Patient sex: F
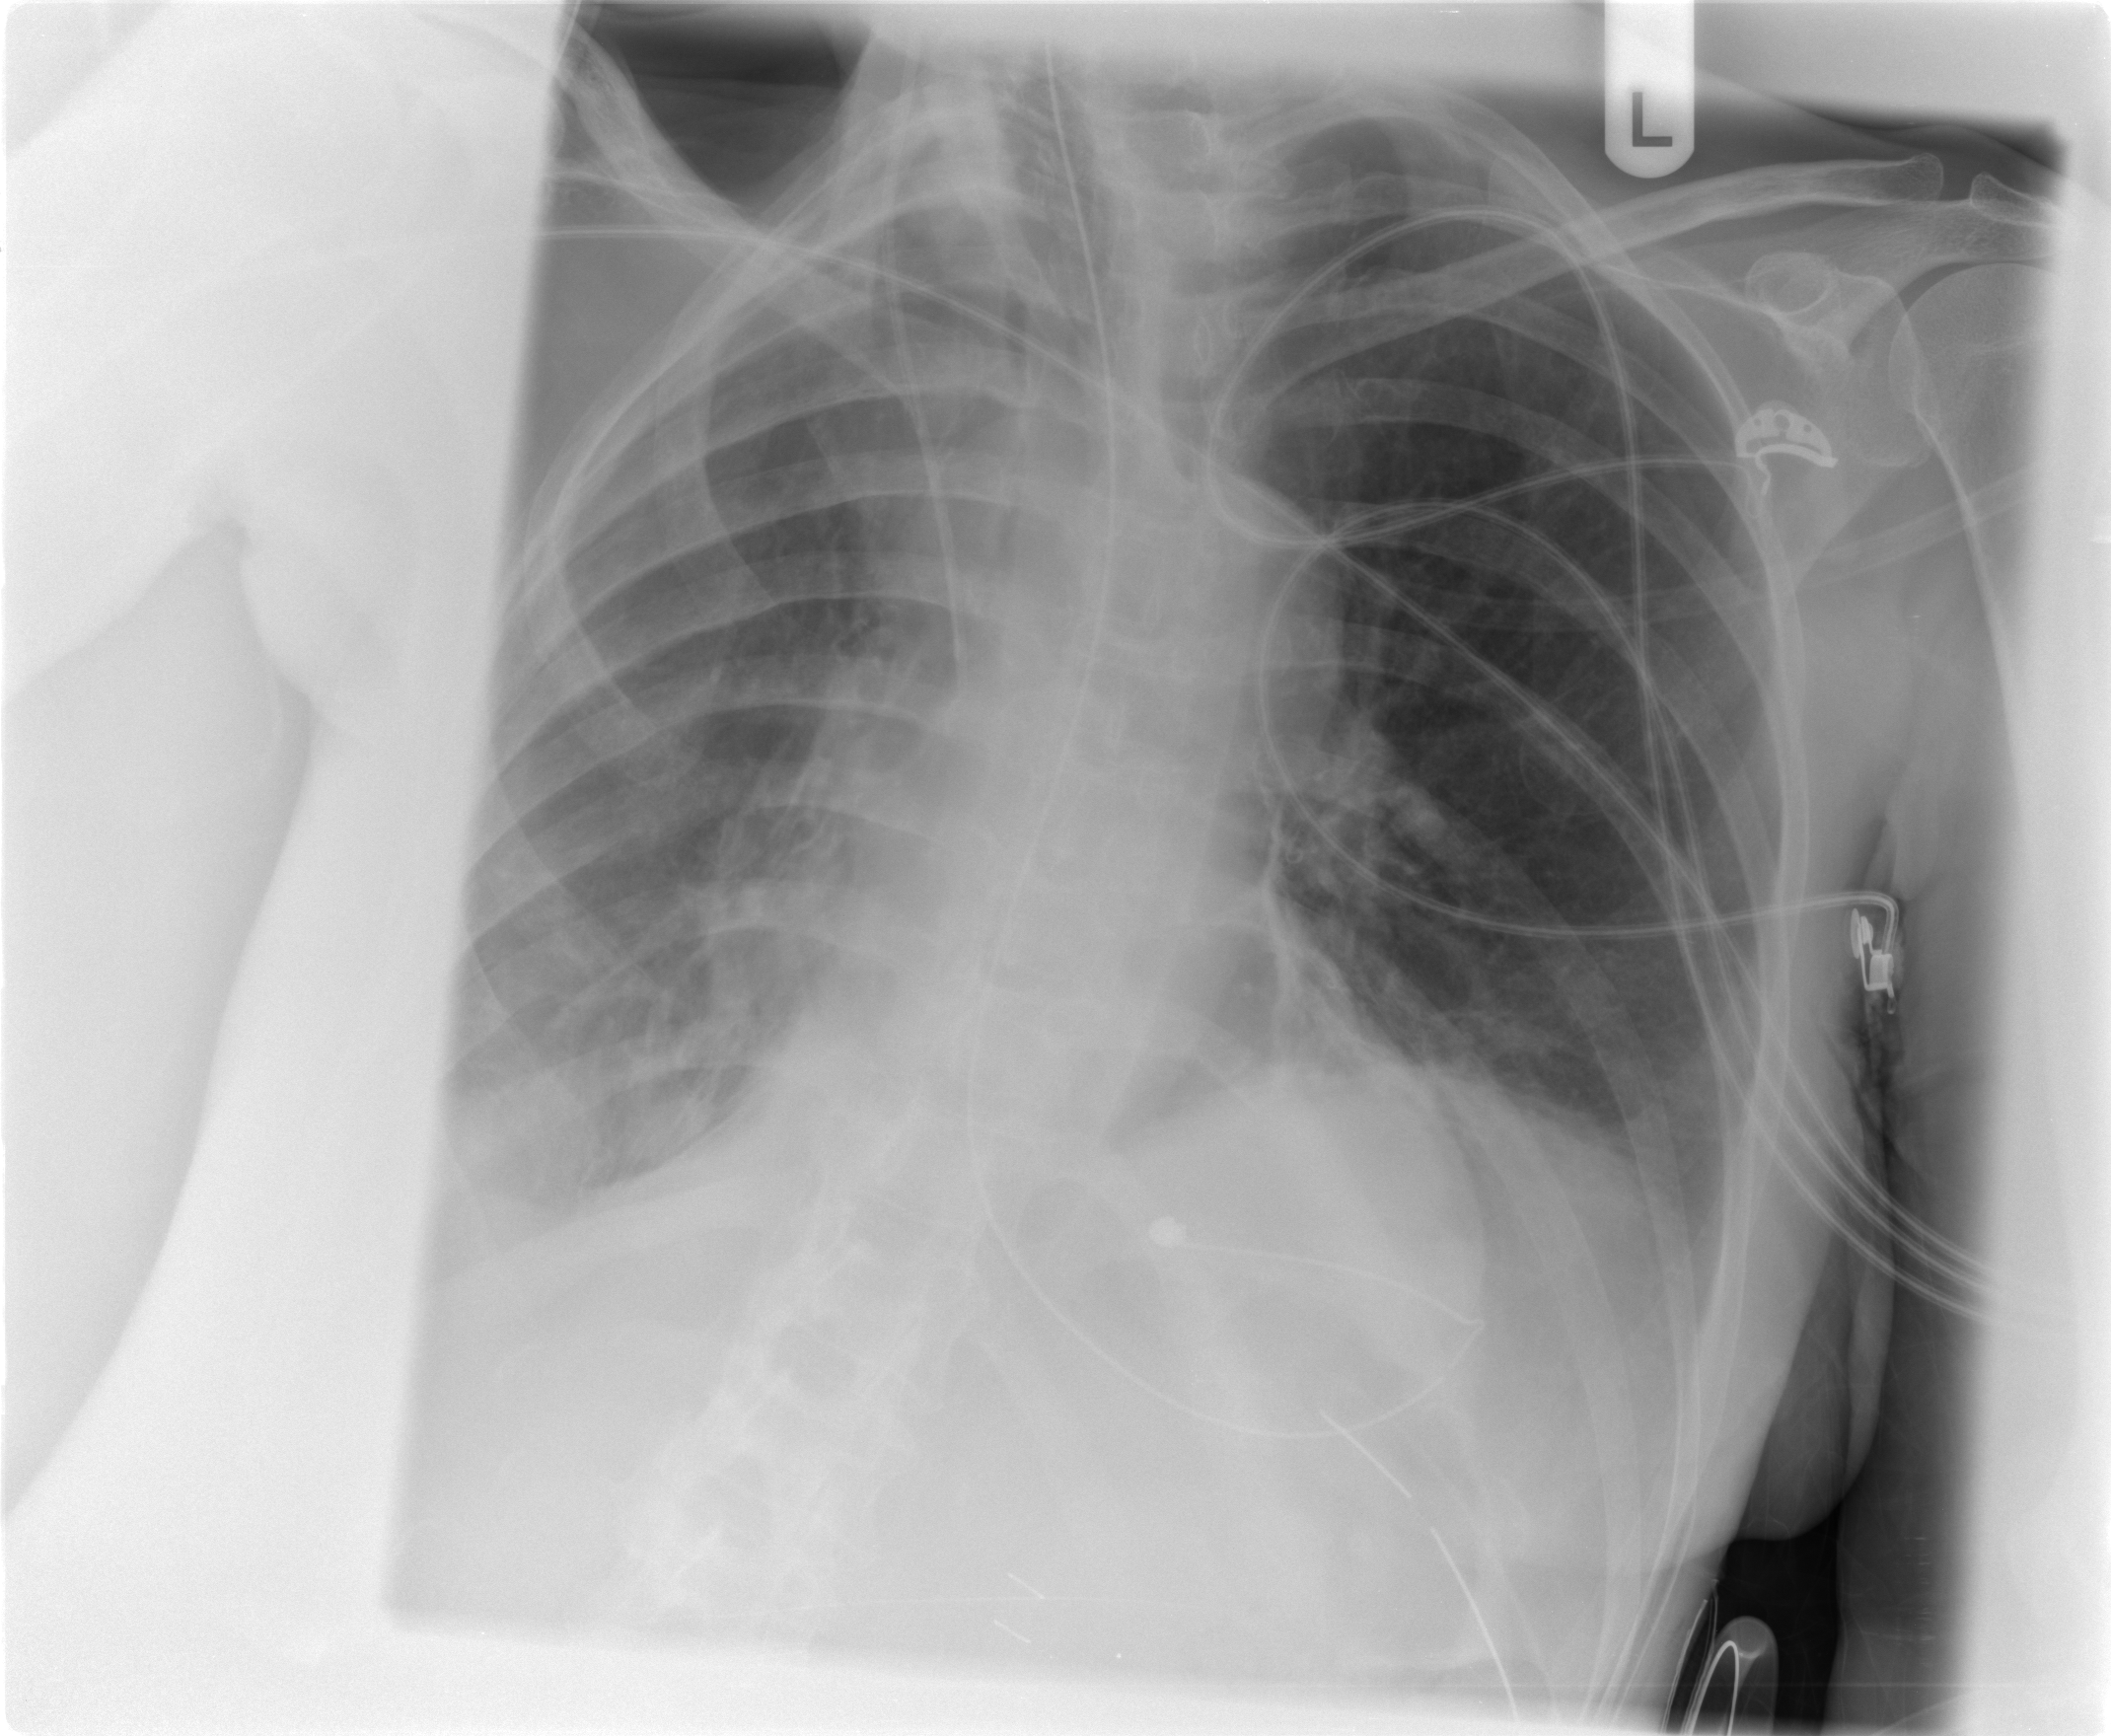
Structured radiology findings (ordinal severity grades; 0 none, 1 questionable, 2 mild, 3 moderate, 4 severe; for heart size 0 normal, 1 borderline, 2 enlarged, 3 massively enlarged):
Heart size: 0
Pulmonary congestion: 0
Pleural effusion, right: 1
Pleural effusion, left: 0
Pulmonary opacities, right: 0
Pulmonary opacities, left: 0
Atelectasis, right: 1
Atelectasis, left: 0